Interaction volume radius: 5 \u00c5
Interaction volume height: 15 \u00c5
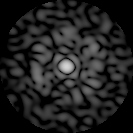
Disorder parameter: 0.7185